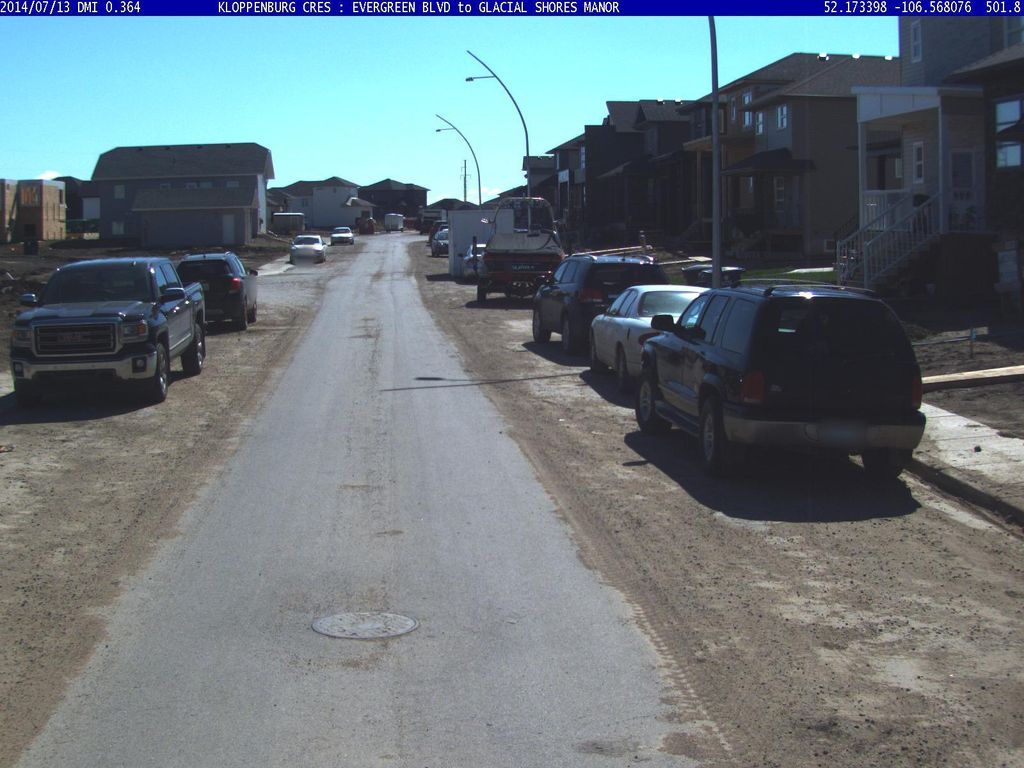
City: saskatoon